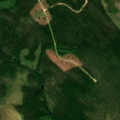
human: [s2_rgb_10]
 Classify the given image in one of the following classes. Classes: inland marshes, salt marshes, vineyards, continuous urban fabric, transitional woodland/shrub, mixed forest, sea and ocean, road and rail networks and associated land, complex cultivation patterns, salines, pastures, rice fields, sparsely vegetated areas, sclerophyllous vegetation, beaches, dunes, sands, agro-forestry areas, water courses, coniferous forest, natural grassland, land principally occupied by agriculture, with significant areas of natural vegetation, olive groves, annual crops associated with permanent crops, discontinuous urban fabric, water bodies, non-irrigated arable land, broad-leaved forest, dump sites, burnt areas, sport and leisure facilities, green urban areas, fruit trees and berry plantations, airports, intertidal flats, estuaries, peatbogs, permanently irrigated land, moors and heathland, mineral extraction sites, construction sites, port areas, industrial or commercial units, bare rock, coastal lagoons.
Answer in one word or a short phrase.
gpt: coniferous forest, transitional woodland/shrub